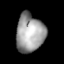
Tissue: lung
Cell type: Epithelial cells
Senescence score: 0.1411
Nuclear area (px): 1053
Mean DAPI intensity: 157.368